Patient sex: M
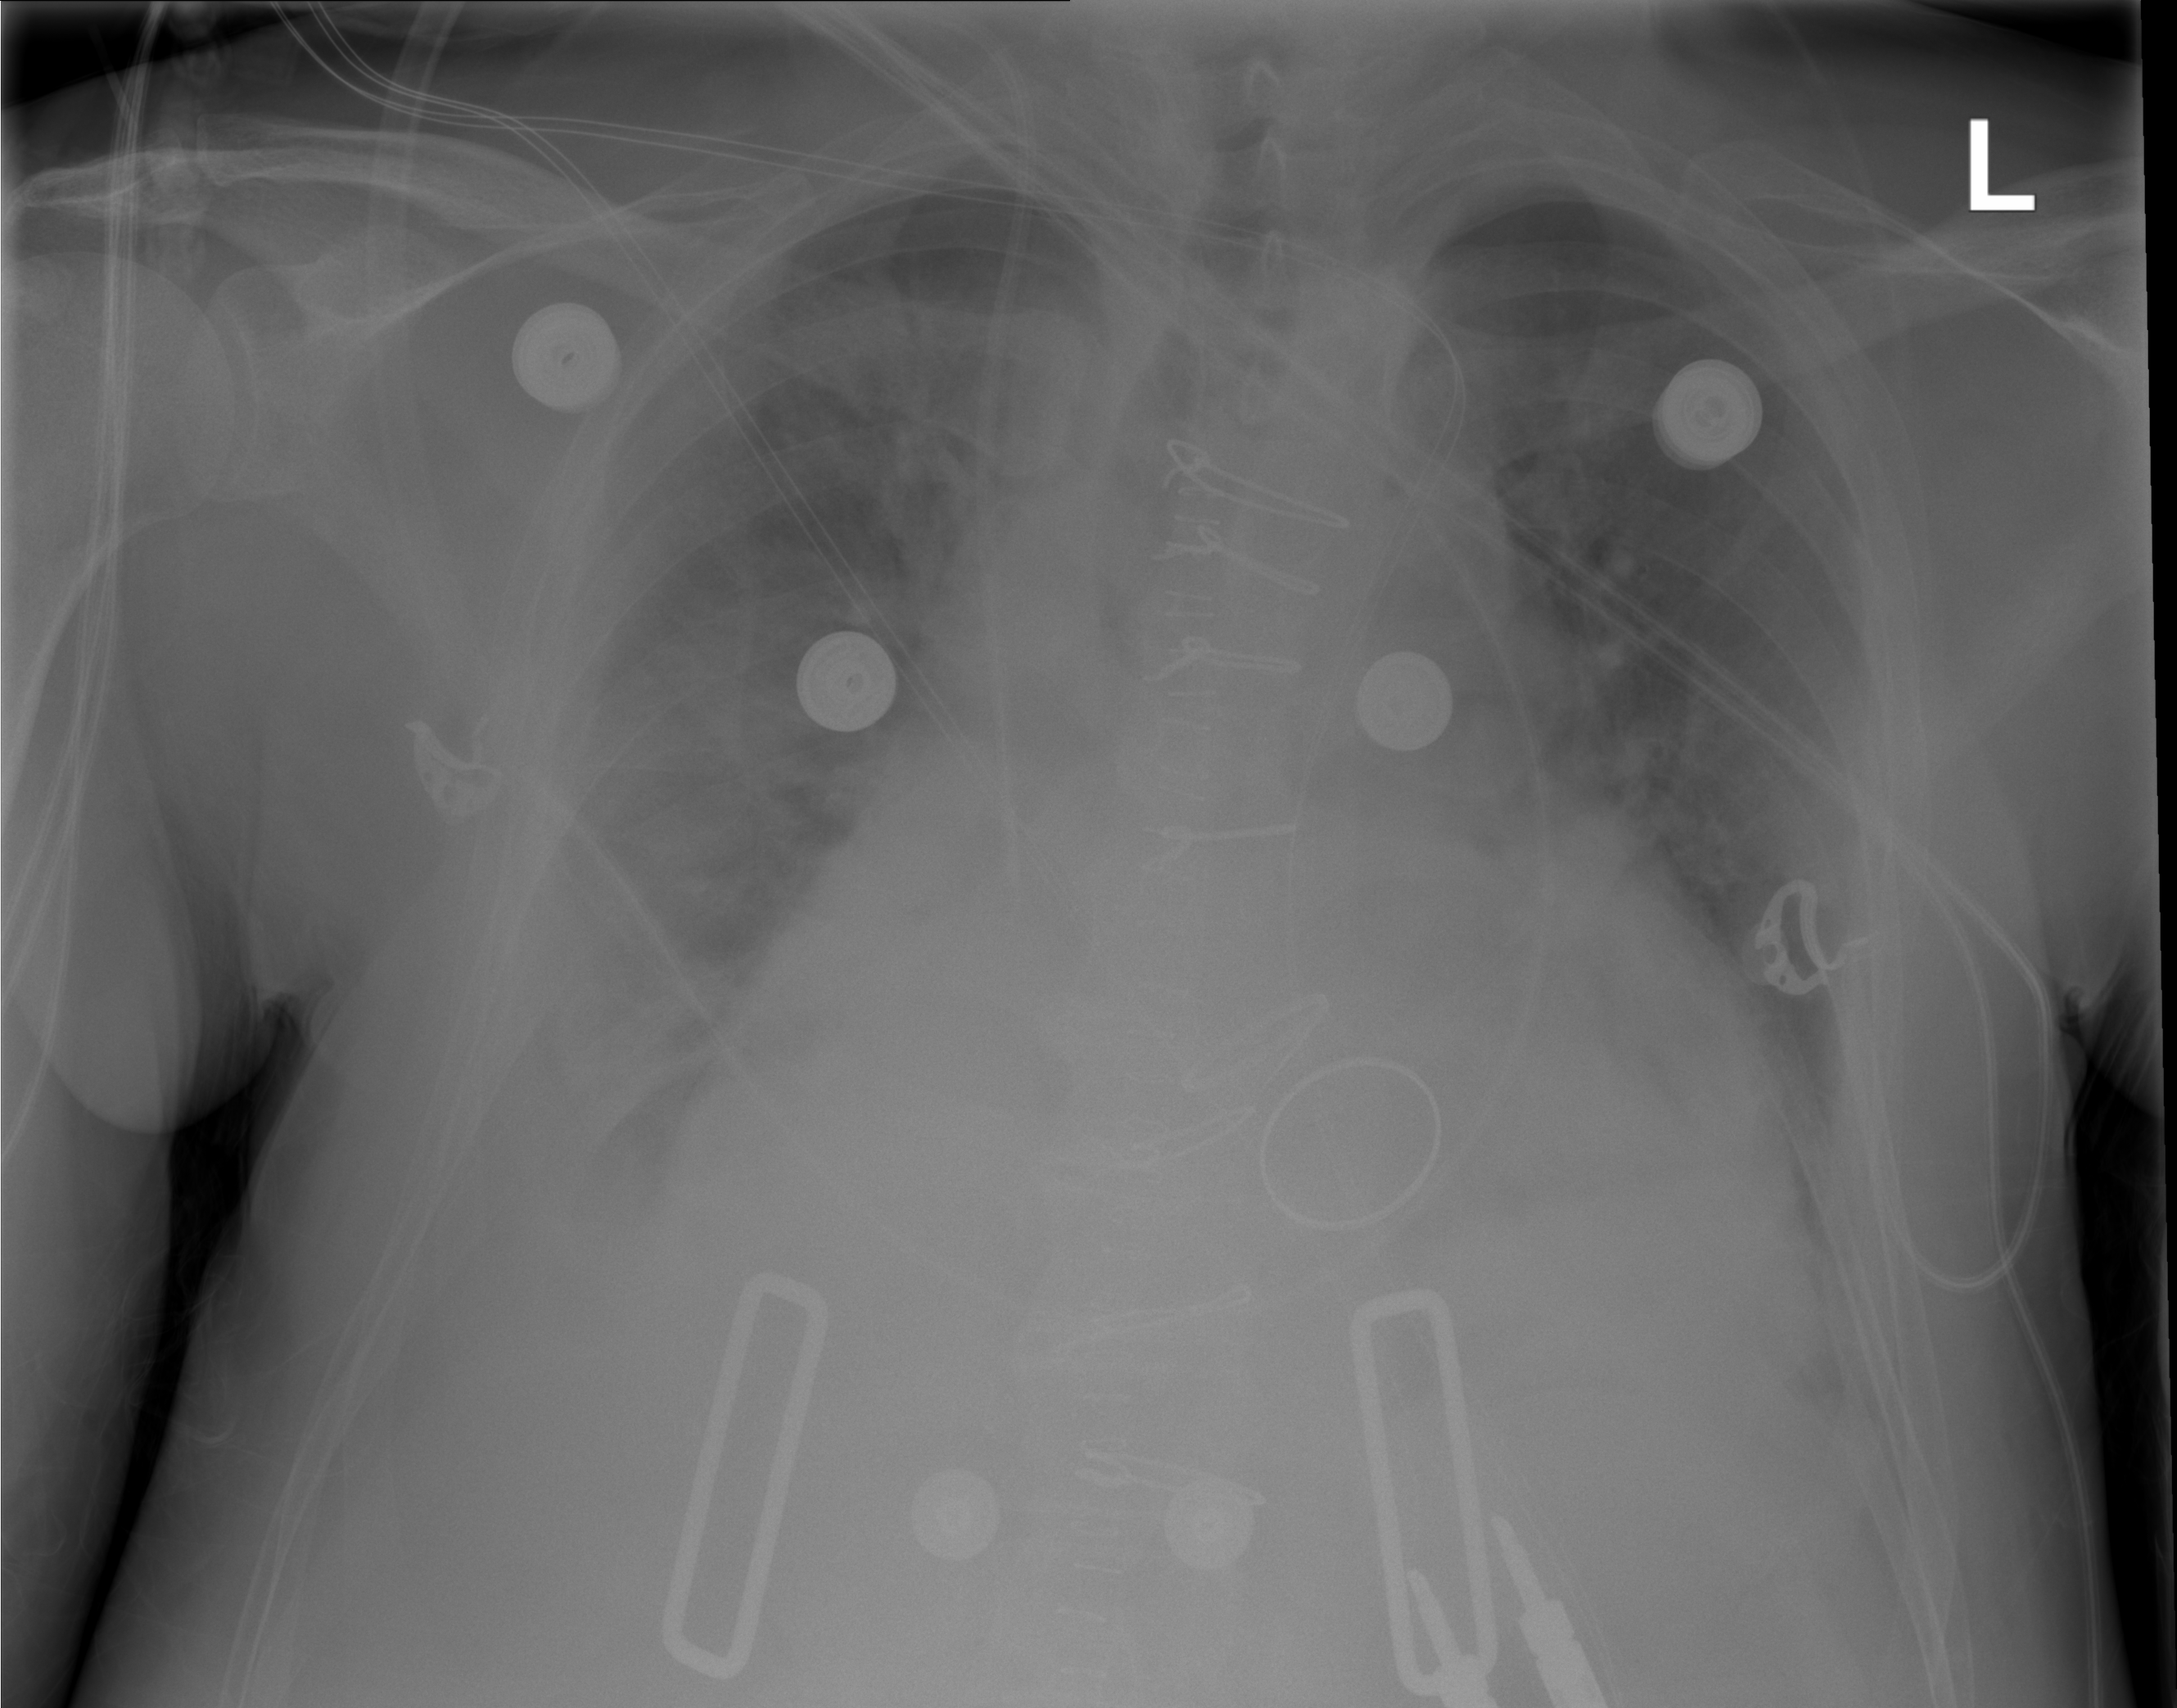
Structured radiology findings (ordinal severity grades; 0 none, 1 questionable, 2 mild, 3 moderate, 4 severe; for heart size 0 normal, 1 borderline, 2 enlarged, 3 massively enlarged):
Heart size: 2
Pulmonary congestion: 2
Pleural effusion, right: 3
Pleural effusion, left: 2
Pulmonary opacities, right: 2
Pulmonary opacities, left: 1
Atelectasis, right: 1
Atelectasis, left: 2